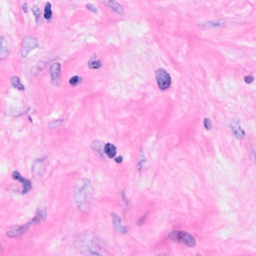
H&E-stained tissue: Breast